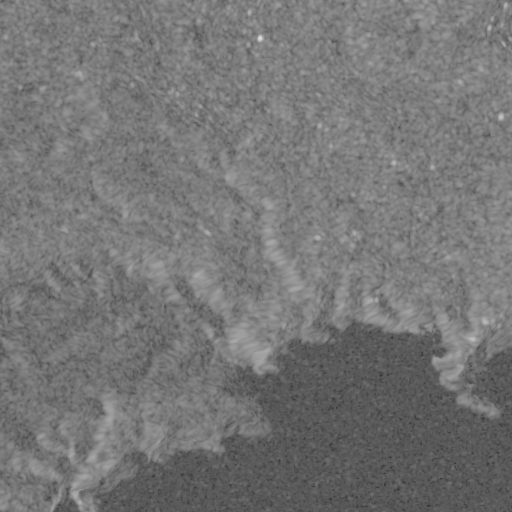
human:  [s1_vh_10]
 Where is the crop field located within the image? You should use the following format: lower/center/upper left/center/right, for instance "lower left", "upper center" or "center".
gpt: The crop field is located in the left of the image.
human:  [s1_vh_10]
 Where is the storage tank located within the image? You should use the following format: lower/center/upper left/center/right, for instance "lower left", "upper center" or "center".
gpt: The storage tank is located in the upper left of the image.
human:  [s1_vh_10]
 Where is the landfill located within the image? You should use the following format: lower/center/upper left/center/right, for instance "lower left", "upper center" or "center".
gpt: There is no landfill in the image.

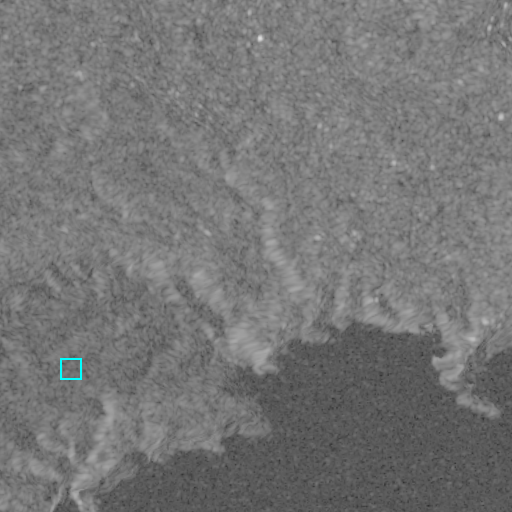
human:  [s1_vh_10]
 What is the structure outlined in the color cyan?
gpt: The structure outlined in cyan is a crop field.
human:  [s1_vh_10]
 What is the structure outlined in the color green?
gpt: There is no green outline.